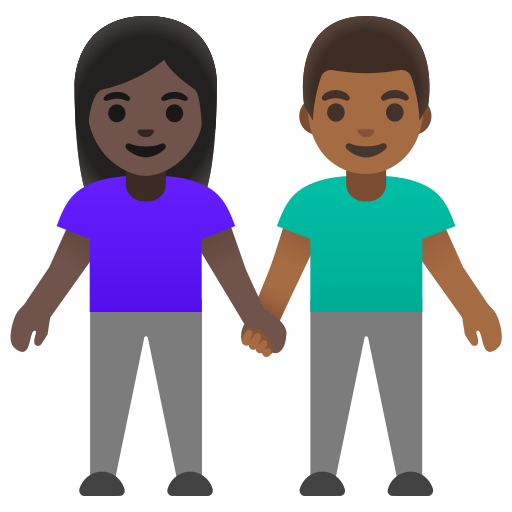
Emoji: 👩🏿‍🤝‍👨🏾